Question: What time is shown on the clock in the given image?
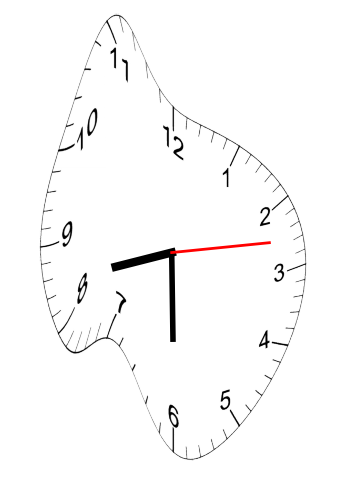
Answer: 08:30:13